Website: bh-photo
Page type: customer-info-address
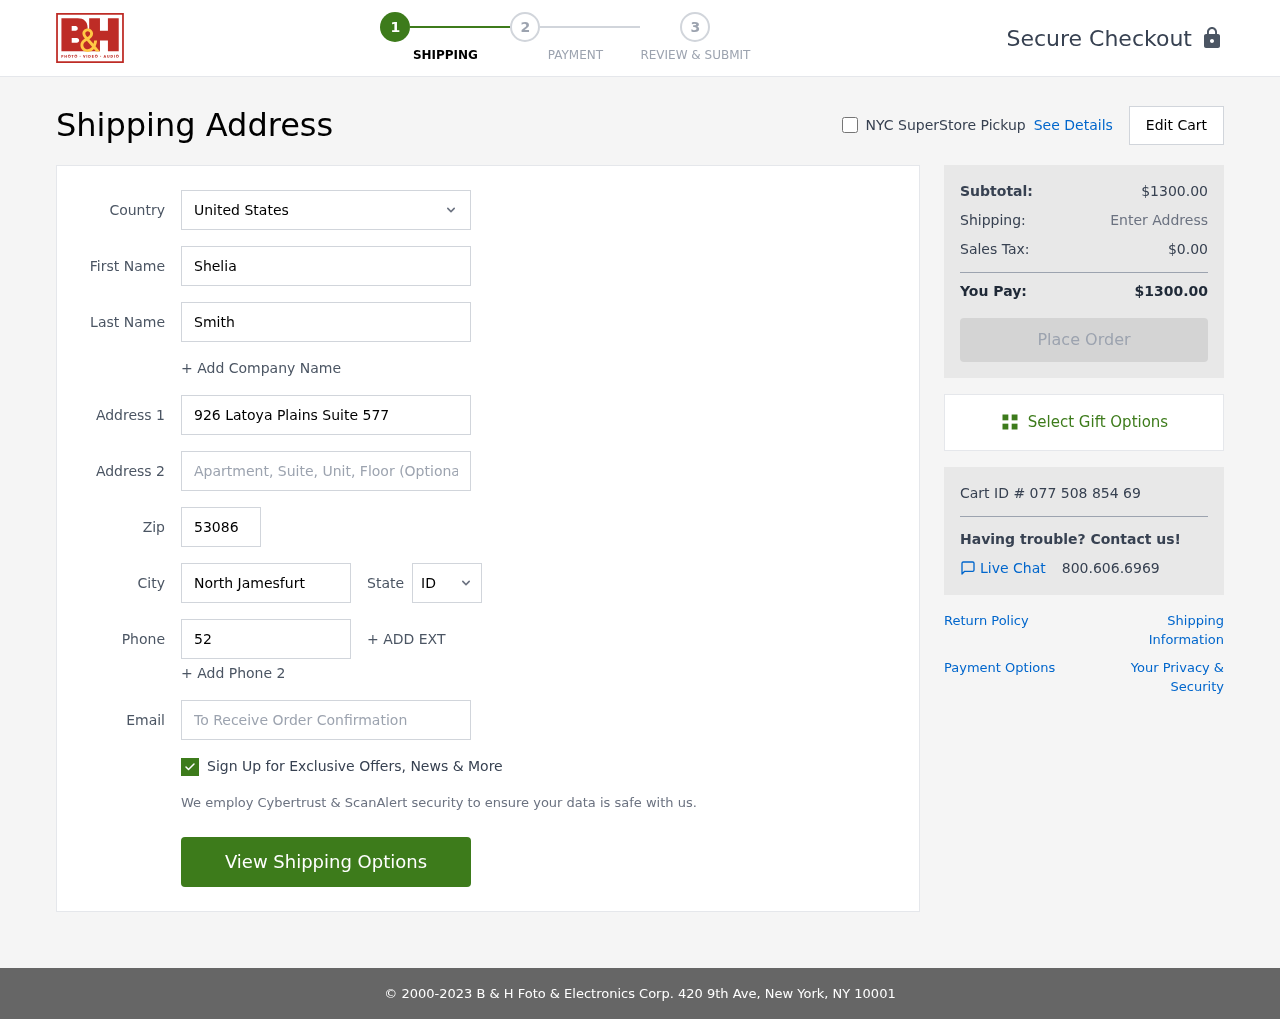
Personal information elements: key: PII_CITY
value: North Jamesfurt
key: PII_COUNTRY
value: United States
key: PII_EMAIL
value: shelia_smith@hotmail.com
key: PII_FIRSTNAME
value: Shelia
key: PII_LASTNAME
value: Smith
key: PII_PHONE
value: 5207997561
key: PII_POSTCODE
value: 53086
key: PII_STATE_ABBR
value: ID
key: PII_STREET
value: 926 Latoya Plains Suite 577
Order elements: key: ORDER_SUBTOTAL
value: $1300.00
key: ORDER_TAX
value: $0.00
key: ORDER_TOTAL
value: $1300.00
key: ORDER_ID
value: Cart ID # 077 508 854 69